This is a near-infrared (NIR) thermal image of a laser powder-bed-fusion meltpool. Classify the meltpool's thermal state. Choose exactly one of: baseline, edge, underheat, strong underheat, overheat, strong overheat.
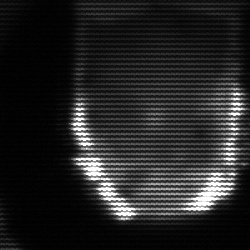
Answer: baseline